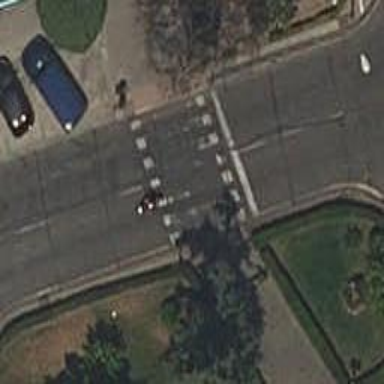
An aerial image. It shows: Road with traffic signals at the crossing.